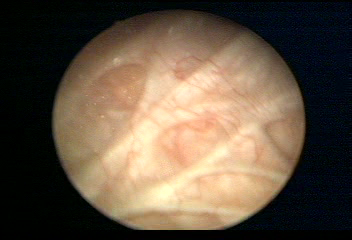
Modality: WLC
Class: Normal mucosa
Bladder cancer association: No